Interaction volume radius: 10 \u00c5
Interaction volume height: 35 \u00c5
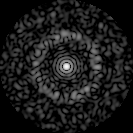
Disorder parameter: 0.8453